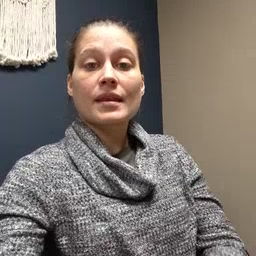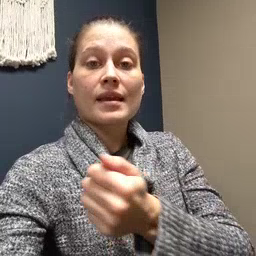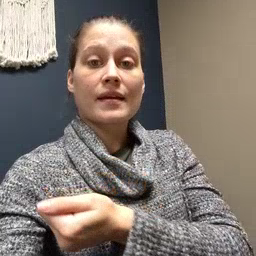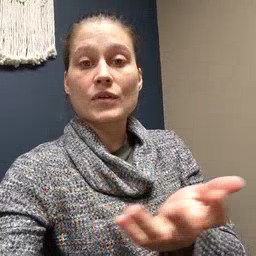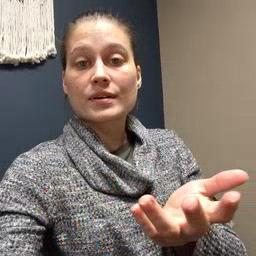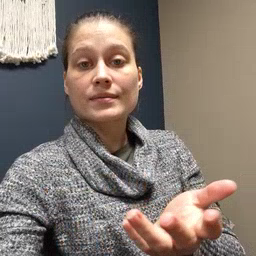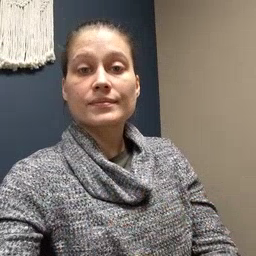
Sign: every